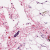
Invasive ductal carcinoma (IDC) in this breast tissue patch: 0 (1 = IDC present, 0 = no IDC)